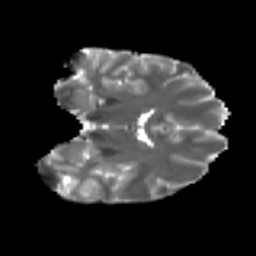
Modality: T2w
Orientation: coronal
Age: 19
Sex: male
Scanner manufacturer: ge
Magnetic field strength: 3 T
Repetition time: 7.8 s
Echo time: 0.0606 s